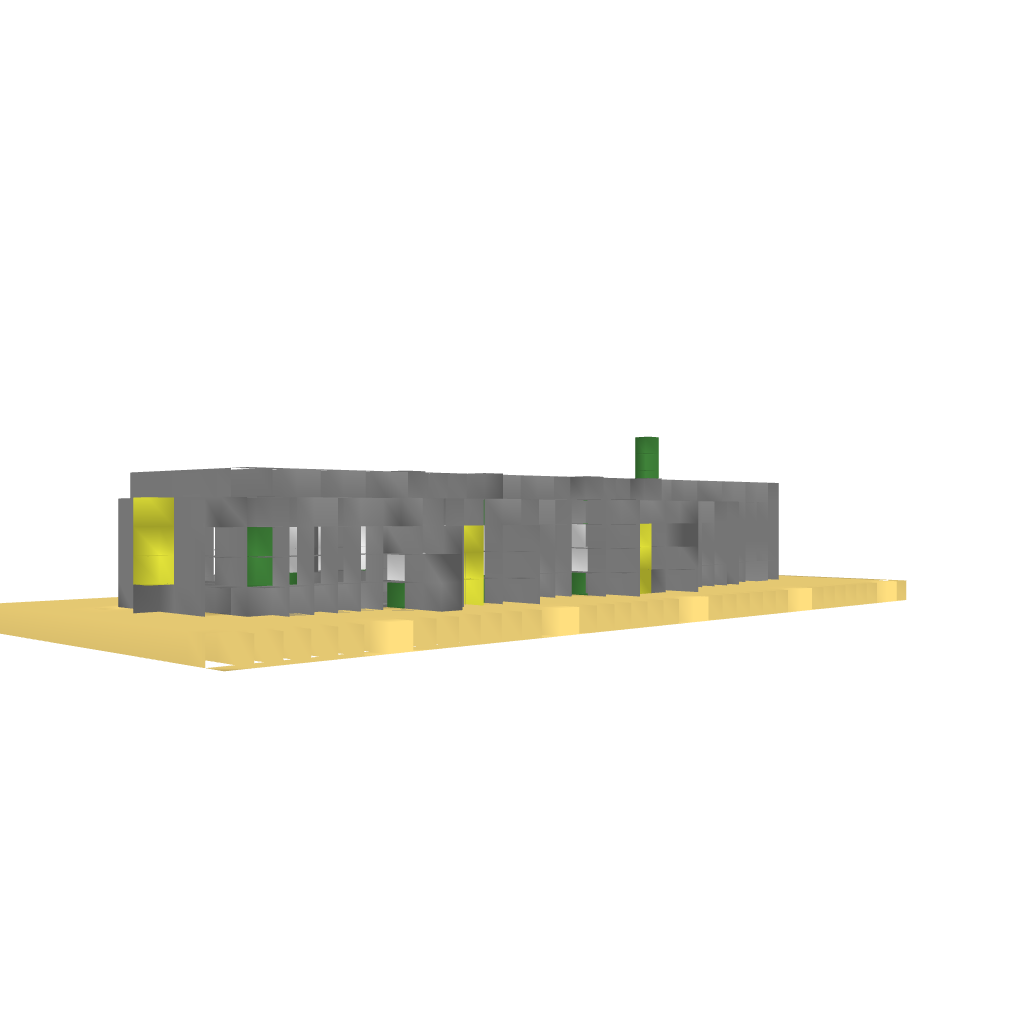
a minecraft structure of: Tutorial Room [Small] bad low quality